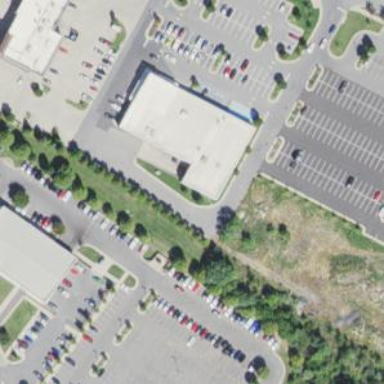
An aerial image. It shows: Retail building housing supermarket.